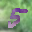
Label: 5